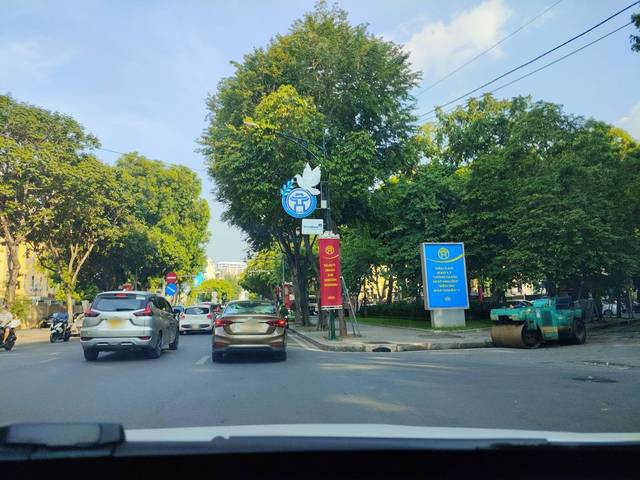
Region: Vietnam
Coordinates: 21.031, 105.84